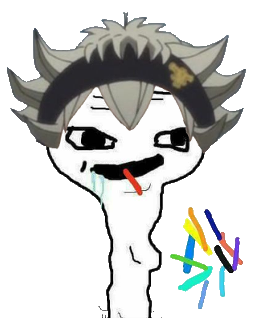
Label: 5_Brainlet